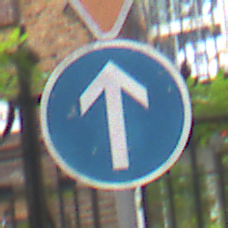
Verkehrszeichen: VorgeschriebeneFahrtrichtungGeradeaus
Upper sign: VorfahrtGewaehren
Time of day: MorningAfternoon
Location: Outdoor (Urban)
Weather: Overcast
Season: NotSpecified
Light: Natural